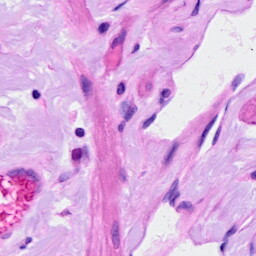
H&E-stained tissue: Ovarian